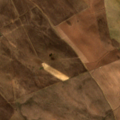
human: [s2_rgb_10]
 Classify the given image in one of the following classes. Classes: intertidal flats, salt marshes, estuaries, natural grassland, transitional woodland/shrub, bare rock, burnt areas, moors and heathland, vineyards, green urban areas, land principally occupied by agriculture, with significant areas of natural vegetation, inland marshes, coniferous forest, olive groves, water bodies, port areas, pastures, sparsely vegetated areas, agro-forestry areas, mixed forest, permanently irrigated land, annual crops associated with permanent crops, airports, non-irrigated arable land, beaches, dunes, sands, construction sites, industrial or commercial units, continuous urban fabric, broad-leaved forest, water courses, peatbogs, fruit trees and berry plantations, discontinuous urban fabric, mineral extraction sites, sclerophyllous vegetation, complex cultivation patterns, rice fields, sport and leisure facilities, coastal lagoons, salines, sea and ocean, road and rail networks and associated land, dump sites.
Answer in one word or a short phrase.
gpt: non-irrigated arable land